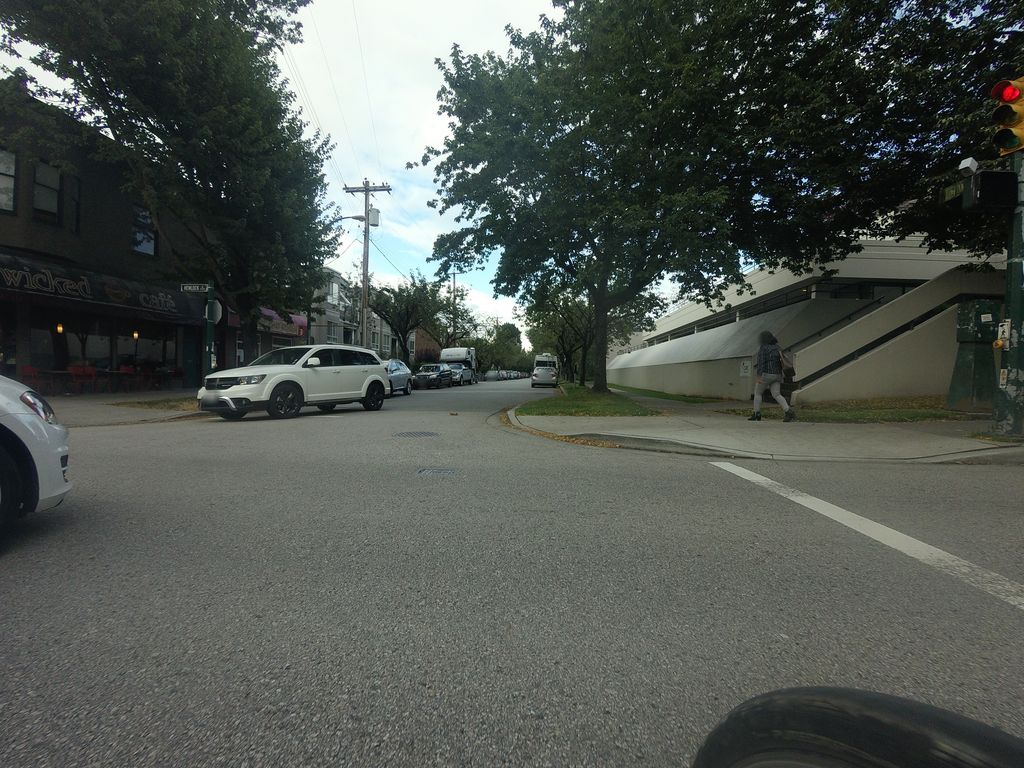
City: vancouver